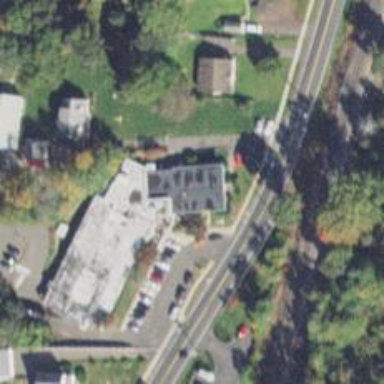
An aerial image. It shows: Nursing home.